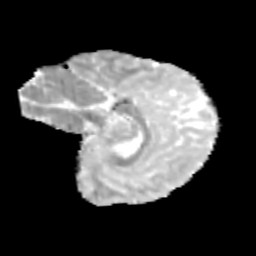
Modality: MD
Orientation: sagittal
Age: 9
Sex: female
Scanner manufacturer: siemens
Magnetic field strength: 3 T
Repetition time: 3.8 s
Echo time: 0.07 s